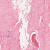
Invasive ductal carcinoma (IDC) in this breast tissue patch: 0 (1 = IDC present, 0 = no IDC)